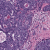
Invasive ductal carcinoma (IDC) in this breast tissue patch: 0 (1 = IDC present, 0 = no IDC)